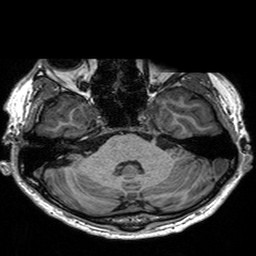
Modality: T1w
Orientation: coronal
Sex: male